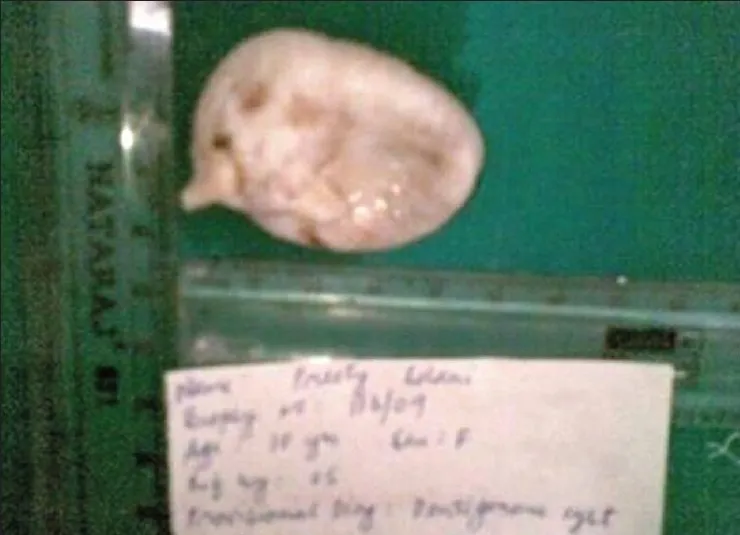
Gross pathology of right side.
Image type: medical_photograph (other_medical_photograph)